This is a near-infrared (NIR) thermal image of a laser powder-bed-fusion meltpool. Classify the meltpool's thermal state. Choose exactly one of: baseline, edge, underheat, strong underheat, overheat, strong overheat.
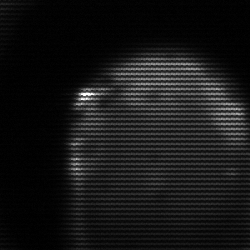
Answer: edge